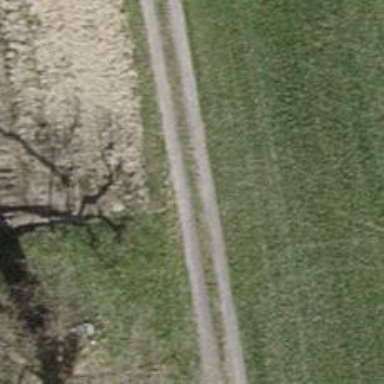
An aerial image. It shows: Gravel track with grade4 tracktype.